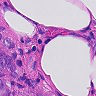
Metastatic tissue present: yes